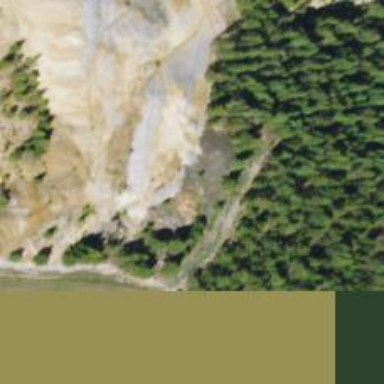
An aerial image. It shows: Quarry area.